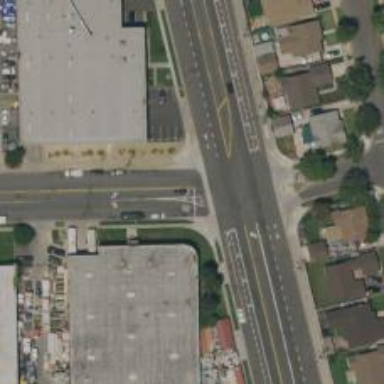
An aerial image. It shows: Stop road.